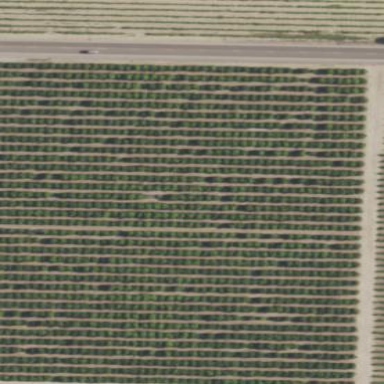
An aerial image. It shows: Orange orchard with rows of vibrant orange trees.